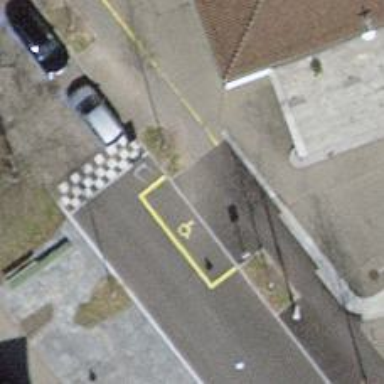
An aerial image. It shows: Bicycle parking area with bollard.